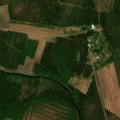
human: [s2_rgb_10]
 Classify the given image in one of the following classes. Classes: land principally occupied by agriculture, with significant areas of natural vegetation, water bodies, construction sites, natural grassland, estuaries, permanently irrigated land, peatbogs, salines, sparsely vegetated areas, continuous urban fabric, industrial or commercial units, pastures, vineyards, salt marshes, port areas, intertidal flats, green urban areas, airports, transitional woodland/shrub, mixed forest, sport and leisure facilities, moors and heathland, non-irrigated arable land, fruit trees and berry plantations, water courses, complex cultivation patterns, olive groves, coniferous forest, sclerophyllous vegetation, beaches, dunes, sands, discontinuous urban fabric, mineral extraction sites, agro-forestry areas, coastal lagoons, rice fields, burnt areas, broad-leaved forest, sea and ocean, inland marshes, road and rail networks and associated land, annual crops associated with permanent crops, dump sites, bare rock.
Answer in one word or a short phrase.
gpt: land principally occupied by agriculture, with significant areas of natural vegetation, mixed forest, transitional woodland/shrub, peatbogs